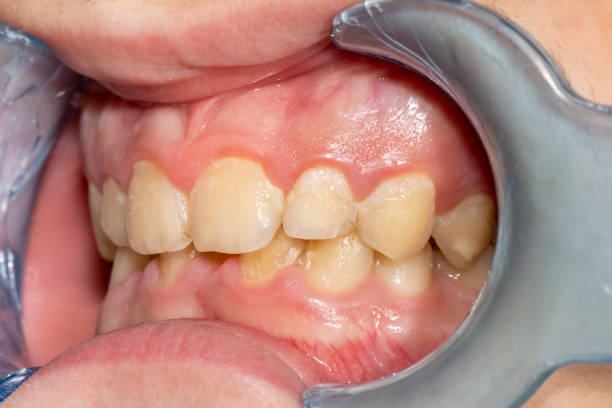
Condition: Gingivitis